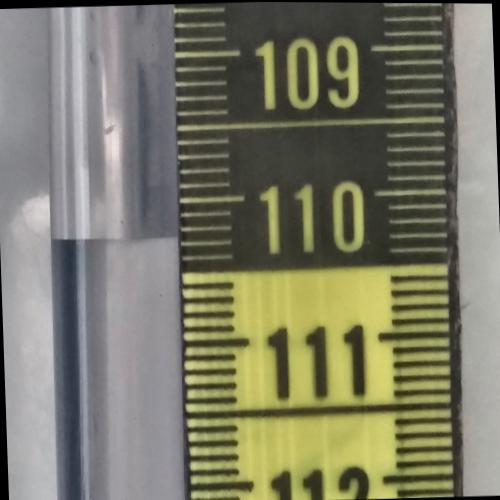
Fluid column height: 110.3 cm